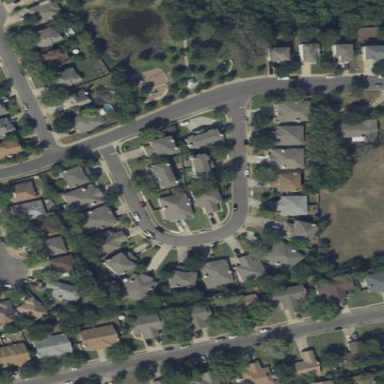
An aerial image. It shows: Sidewalk.